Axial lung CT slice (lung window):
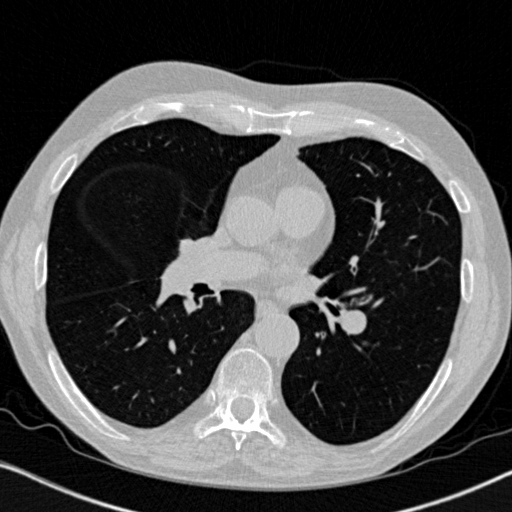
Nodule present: no